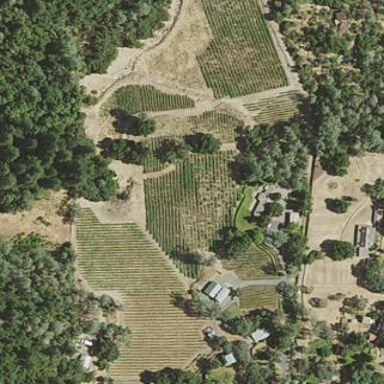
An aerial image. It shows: Vineyard with wine grapes as the main crop.